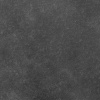
Atmospheric dust classification: dusty